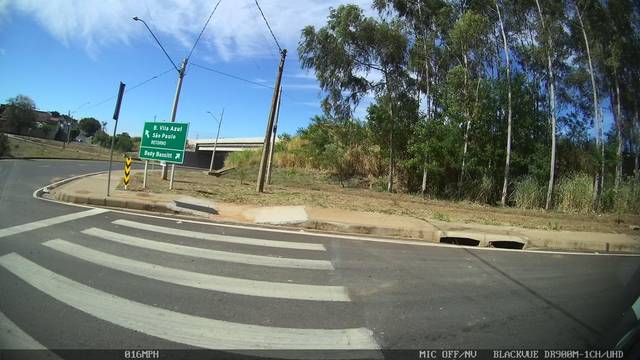
Region: Brazil
Coordinates: -20.848, -49.376